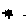
Label: star